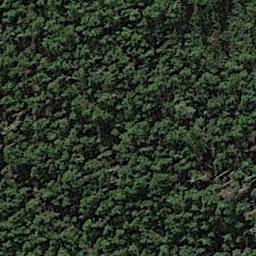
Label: forest